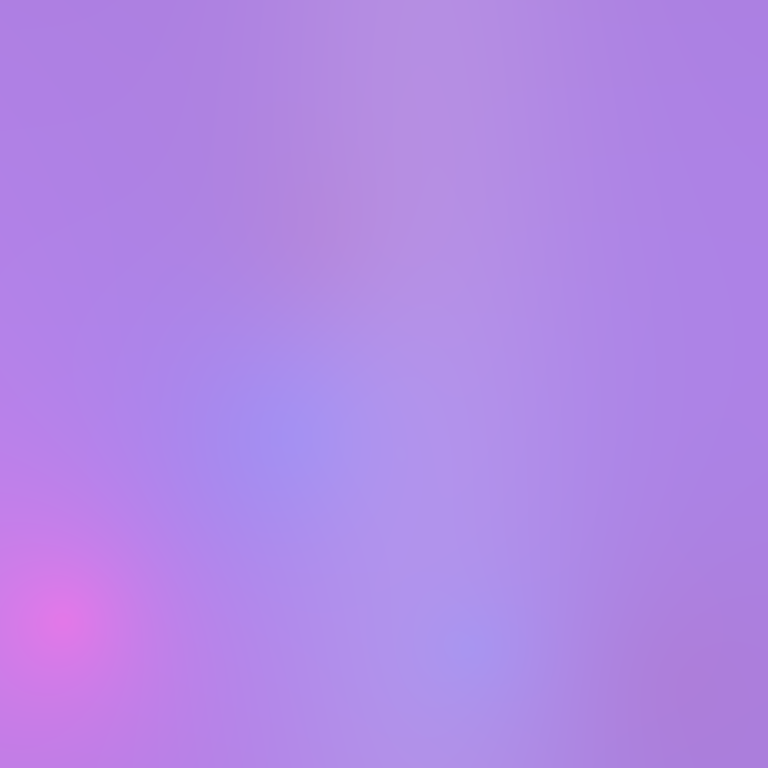
Abstract light effect, smooth gradient from soft purple to gentle pink, calm atmosphere, subtle glow, no room, no furniture, no objects.